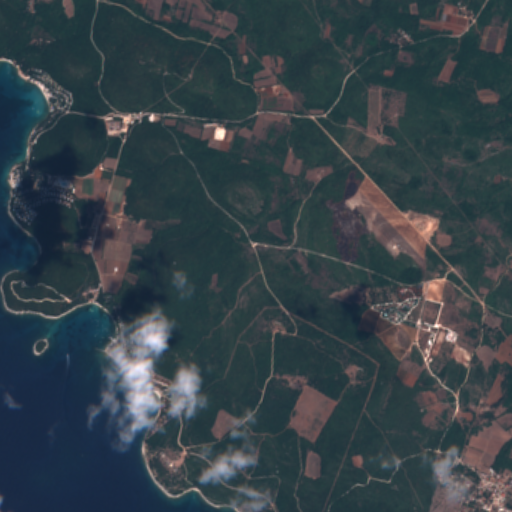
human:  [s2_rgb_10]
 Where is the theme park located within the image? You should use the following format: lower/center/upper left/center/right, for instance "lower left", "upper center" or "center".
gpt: The theme park is located in the center left of the image.
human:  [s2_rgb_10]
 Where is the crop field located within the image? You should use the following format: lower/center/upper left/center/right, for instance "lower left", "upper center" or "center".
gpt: There is no crop field in the image.